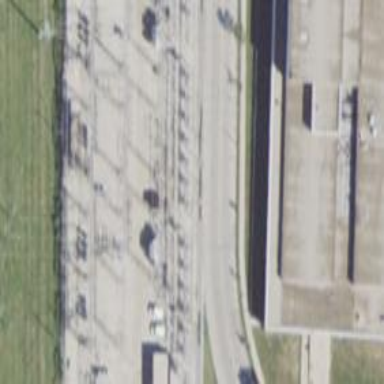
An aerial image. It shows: Distribution level power substation.